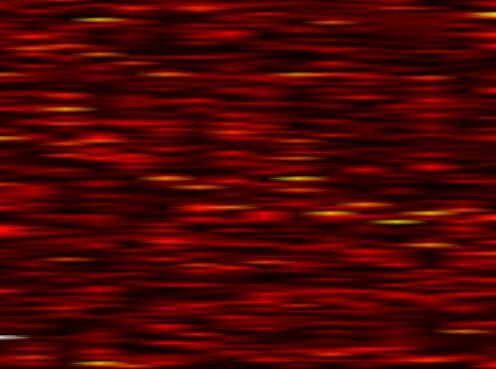
Label: OFDM